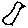
Label: bird